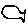
Label: fish